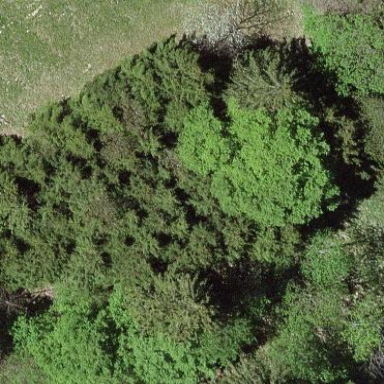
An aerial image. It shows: Serene woodland landscape.